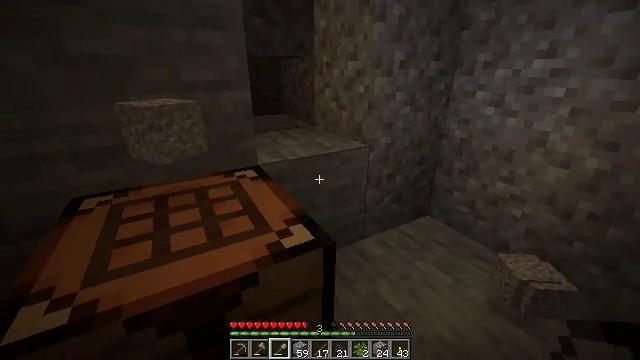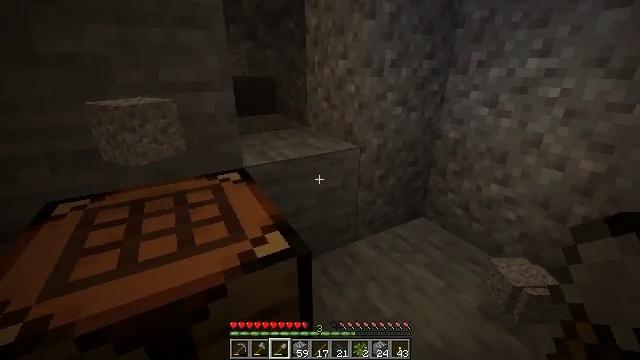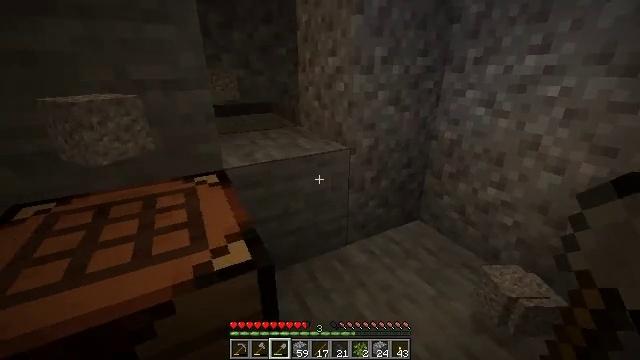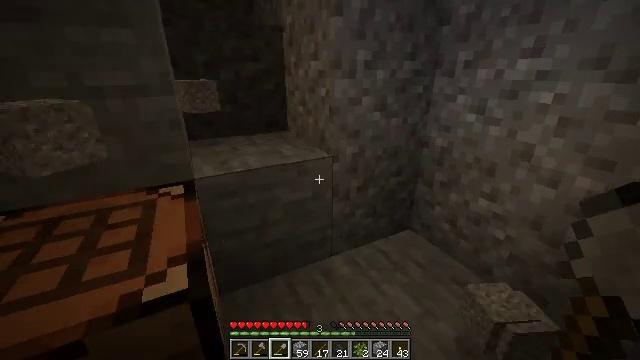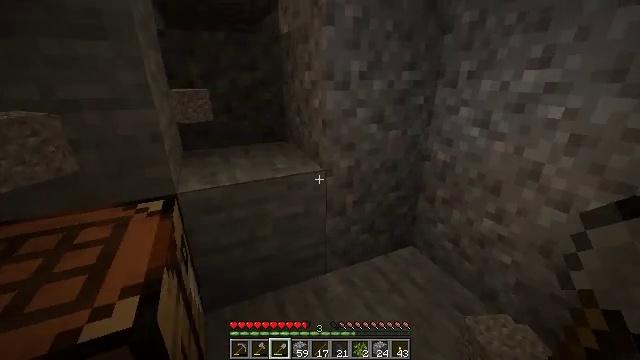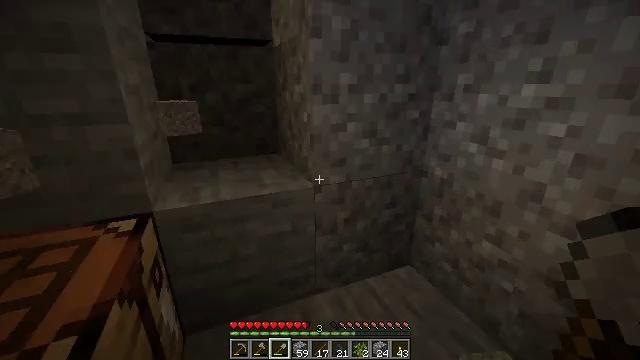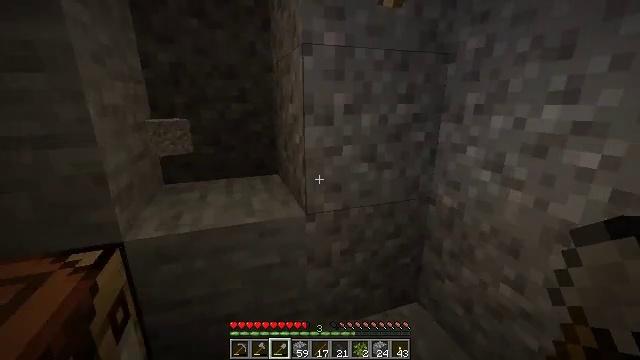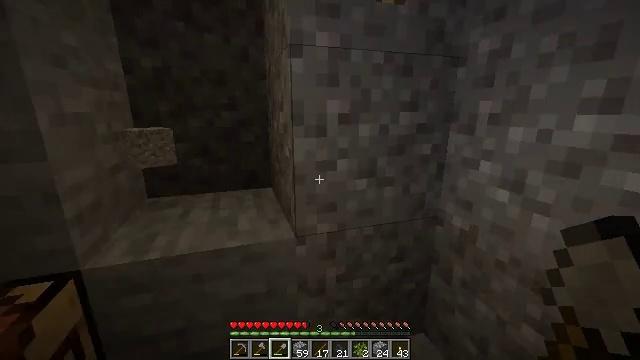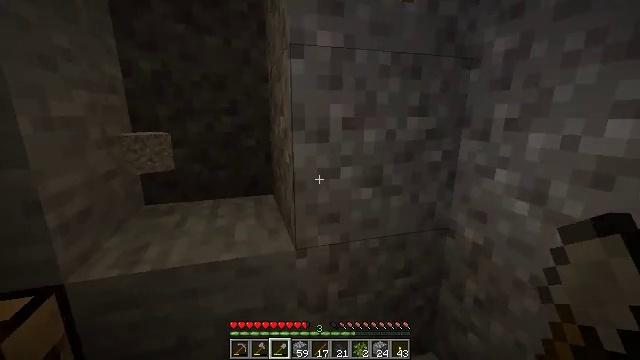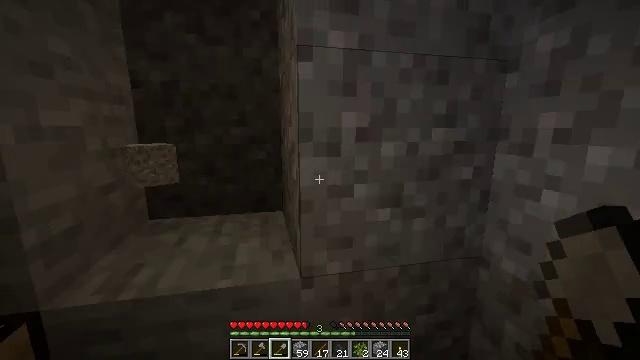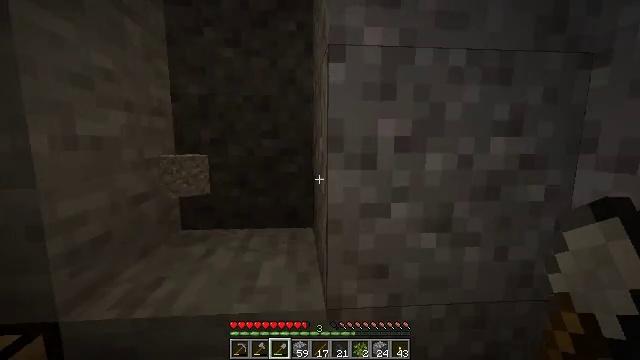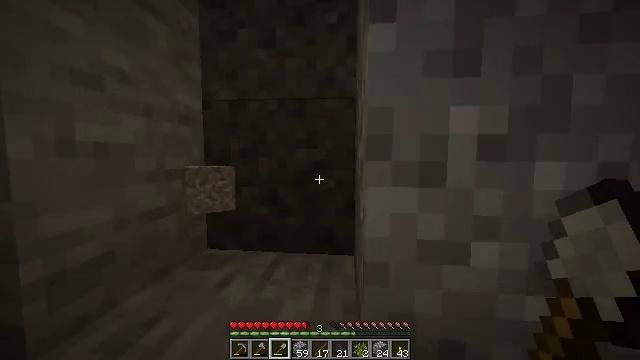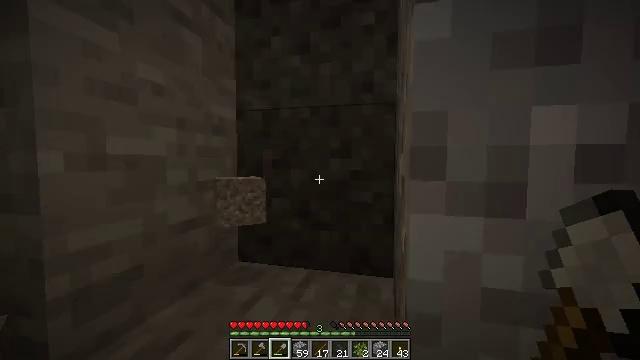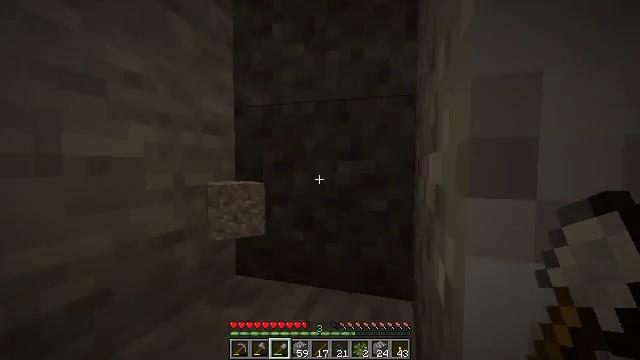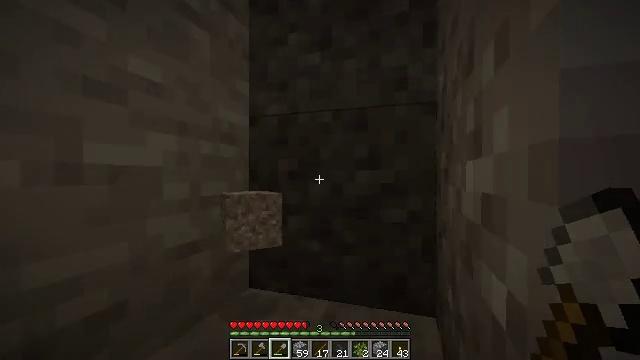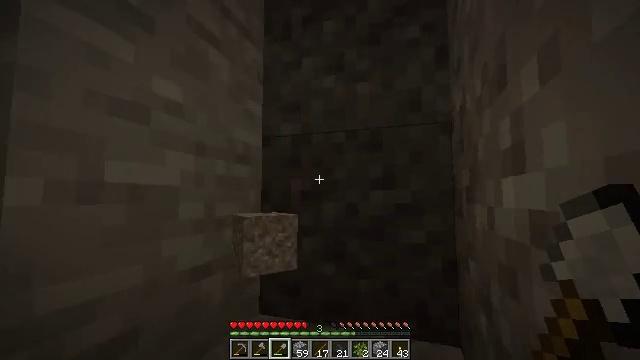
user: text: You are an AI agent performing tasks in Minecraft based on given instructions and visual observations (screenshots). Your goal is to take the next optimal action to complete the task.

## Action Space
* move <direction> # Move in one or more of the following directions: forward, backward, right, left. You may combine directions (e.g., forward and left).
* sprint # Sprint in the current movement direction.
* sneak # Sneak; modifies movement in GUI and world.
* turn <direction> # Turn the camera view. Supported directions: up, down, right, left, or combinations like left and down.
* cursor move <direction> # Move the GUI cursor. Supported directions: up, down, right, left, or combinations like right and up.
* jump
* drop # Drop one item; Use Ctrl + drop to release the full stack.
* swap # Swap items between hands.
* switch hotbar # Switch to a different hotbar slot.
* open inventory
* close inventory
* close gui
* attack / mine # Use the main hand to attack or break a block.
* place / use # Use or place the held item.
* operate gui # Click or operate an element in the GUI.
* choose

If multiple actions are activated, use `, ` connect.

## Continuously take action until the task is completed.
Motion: motion action
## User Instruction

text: Dig through gravel to clear a path.
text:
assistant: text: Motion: move right
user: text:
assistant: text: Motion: move right, turn left
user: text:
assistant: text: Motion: move right, turn left
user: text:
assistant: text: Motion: move forward and move right, turn left and up
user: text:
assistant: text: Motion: move forward and move right, turn left and up
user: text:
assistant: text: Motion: move forward, turn left and up
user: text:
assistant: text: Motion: move forward, turn left and up
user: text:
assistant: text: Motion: move forward, turn left and up
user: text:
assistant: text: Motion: move forward, turn left and up
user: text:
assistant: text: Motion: move forward, turn left and up
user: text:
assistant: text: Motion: move forward, turn left and up
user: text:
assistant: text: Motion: move forward, turn left and up
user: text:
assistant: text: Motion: move forward, turn left
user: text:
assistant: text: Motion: move forward, turn left and up
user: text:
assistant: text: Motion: turn up
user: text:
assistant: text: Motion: turn right and up
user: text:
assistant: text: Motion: turn right and up
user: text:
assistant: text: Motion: turn right and up
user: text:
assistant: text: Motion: turn right and up
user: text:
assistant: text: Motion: turn right and up
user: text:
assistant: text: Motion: turn right and up
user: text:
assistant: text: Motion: turn right and up
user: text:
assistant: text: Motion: turn right and up
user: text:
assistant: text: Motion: turn up
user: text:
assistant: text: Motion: turn left and up
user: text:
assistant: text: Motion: turn left and up
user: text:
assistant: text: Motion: no_op
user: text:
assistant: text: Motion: no_op
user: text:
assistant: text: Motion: no_op
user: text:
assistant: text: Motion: turn right and down